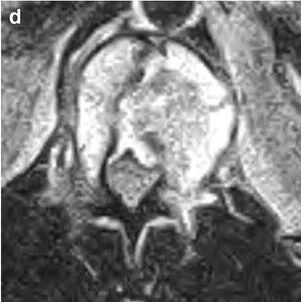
High signal intensity changes on T2-weighted images.
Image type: radiology (mri)